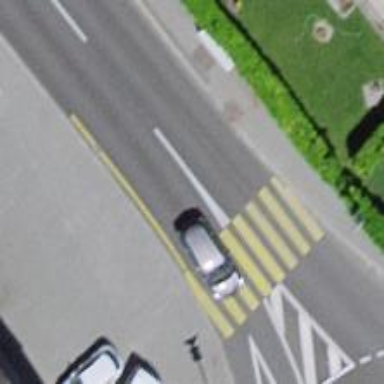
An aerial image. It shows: Marked uncontrolled crossing on the road.